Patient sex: M
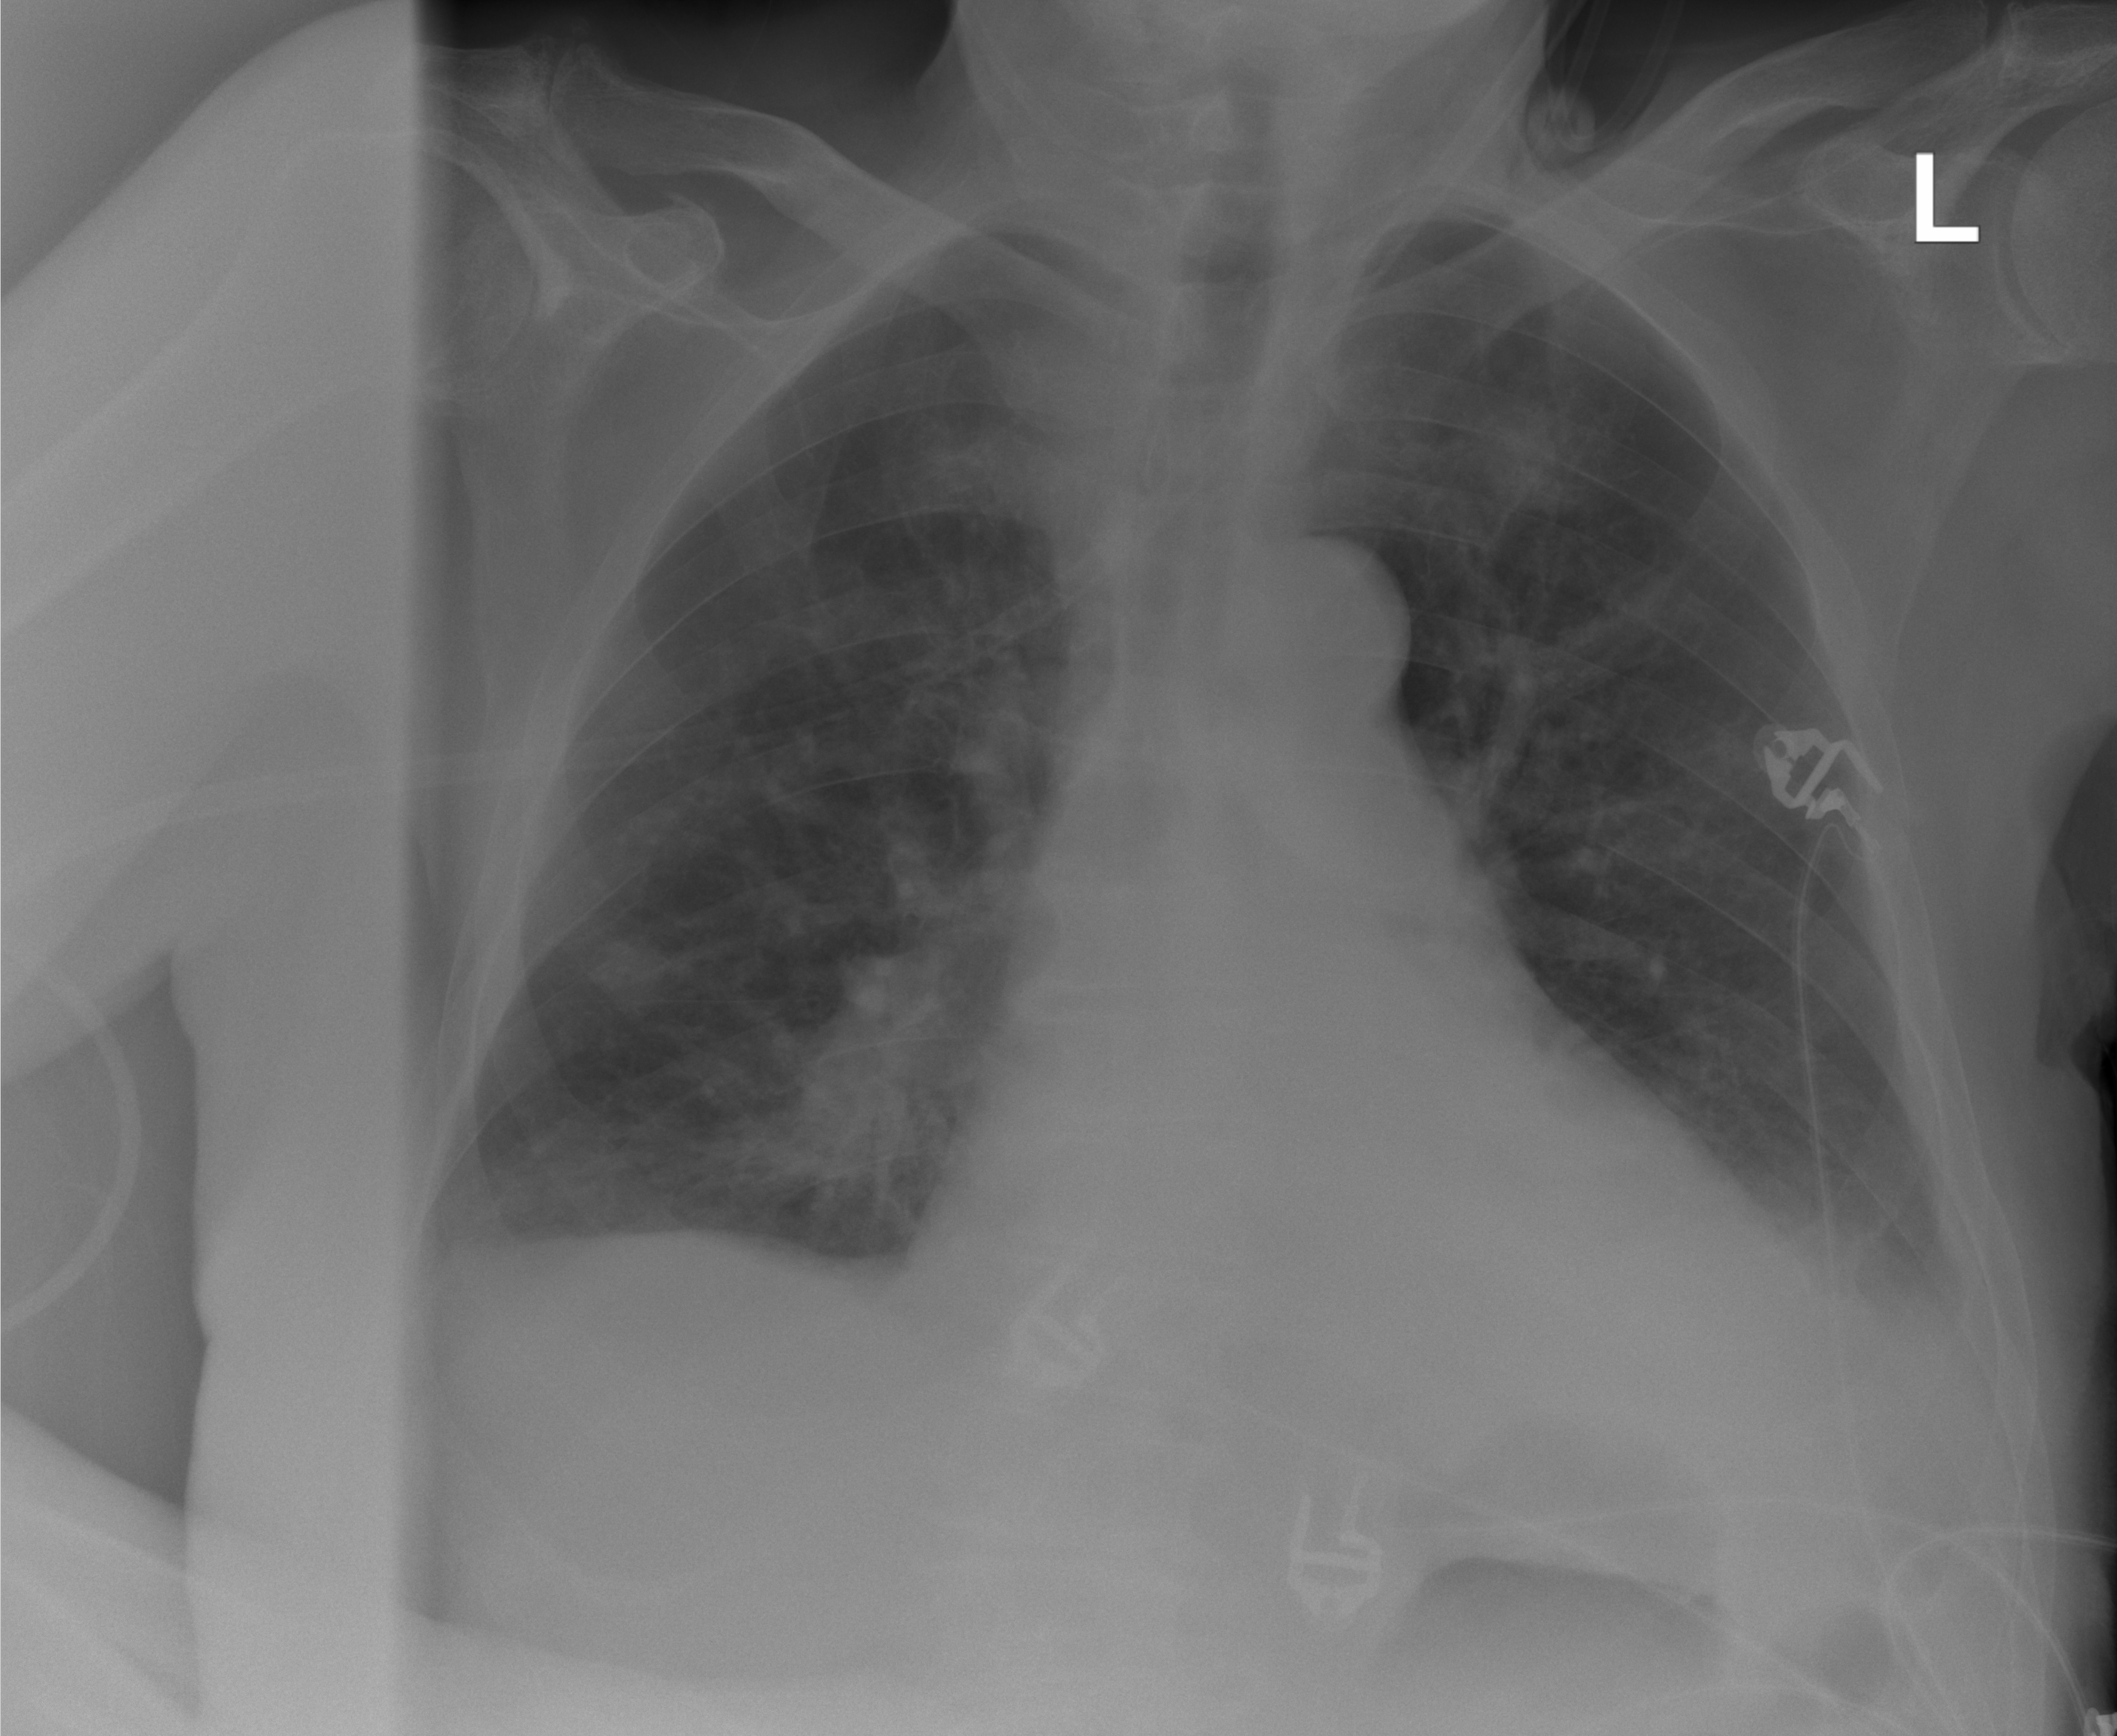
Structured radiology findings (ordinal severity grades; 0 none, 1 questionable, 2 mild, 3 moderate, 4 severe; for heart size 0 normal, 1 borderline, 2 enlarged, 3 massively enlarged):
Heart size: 1
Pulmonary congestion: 2
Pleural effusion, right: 0
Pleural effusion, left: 2
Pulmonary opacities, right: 2
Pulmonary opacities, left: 0
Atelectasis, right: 0
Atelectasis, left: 2